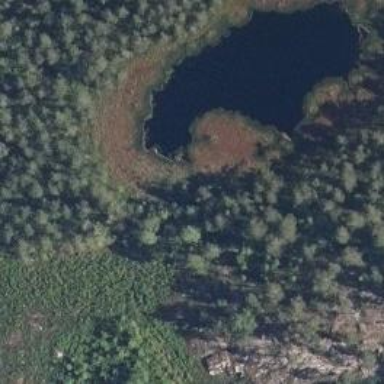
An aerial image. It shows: Serene pond surrounded by nature.